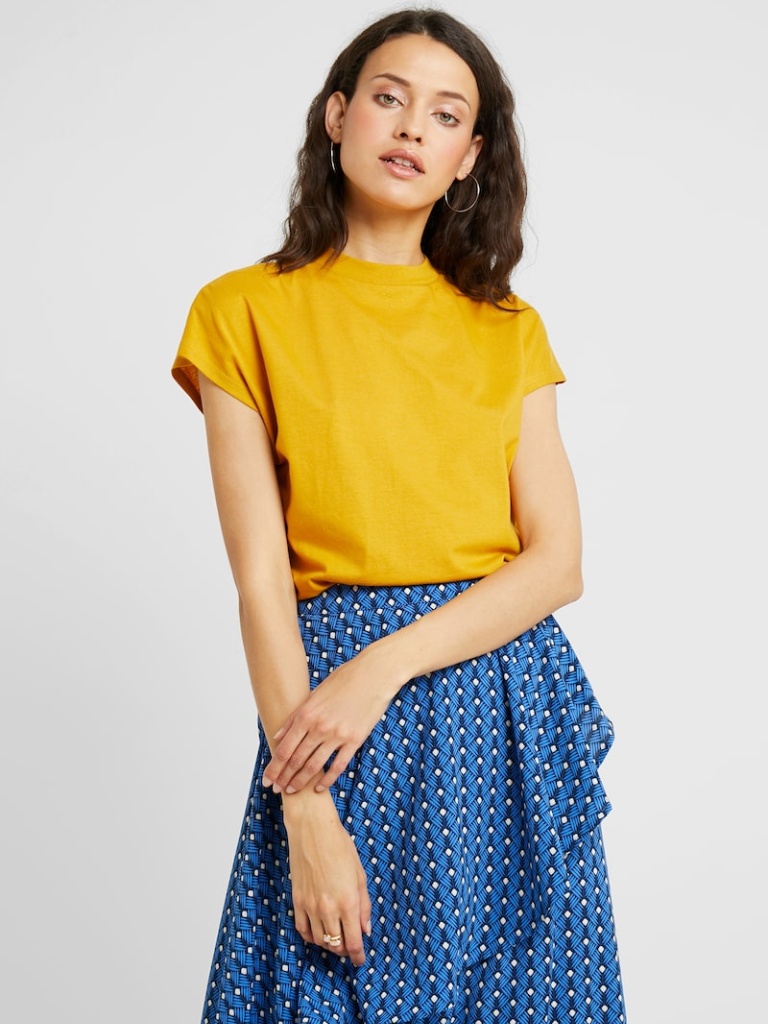
cotton relaxed short sleeve hip length Fully Tucked in crew t-shirt